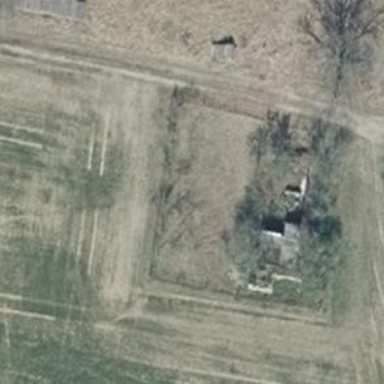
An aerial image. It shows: Military bunker.